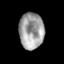
Tissue: skin
Cell type: Epithelial cells
Senescence score: 0.2705
Nuclear area (px): 881
Mean DAPI intensity: 159.59